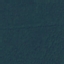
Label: Forest